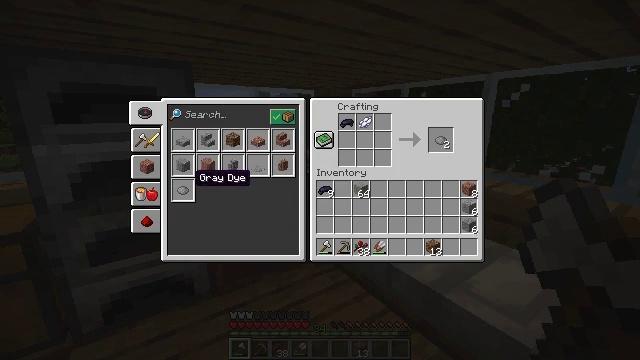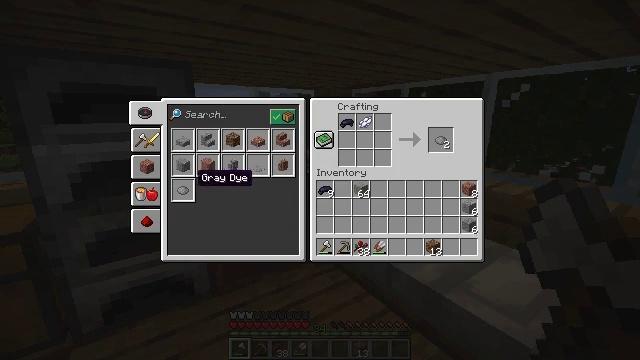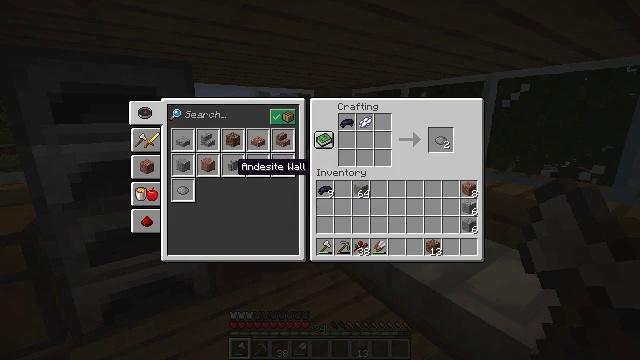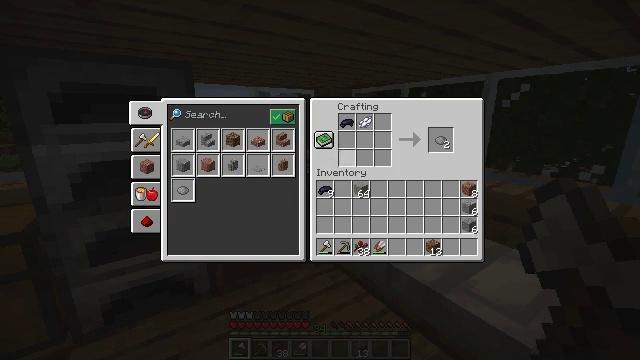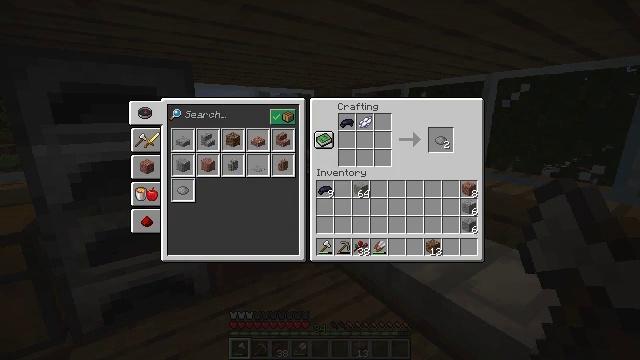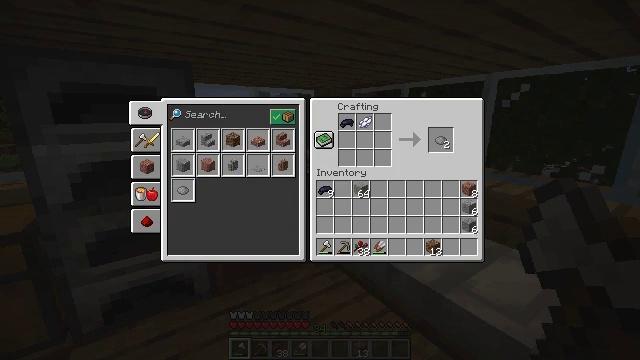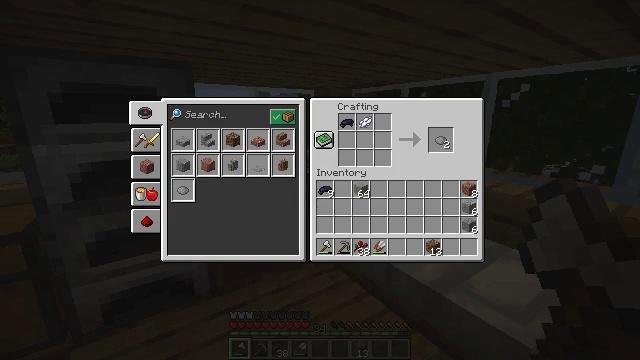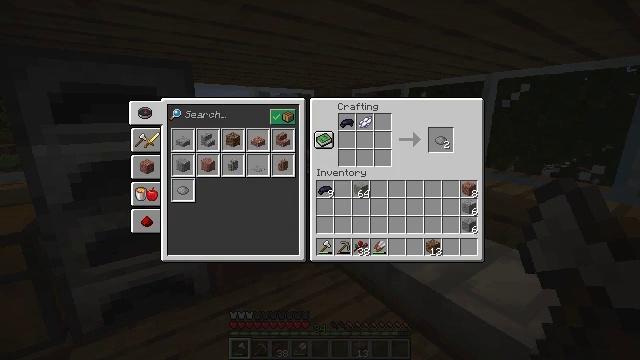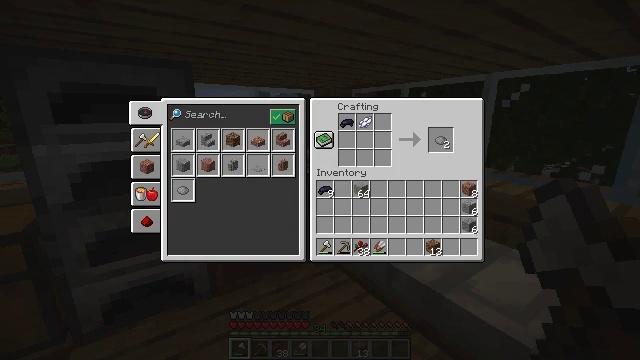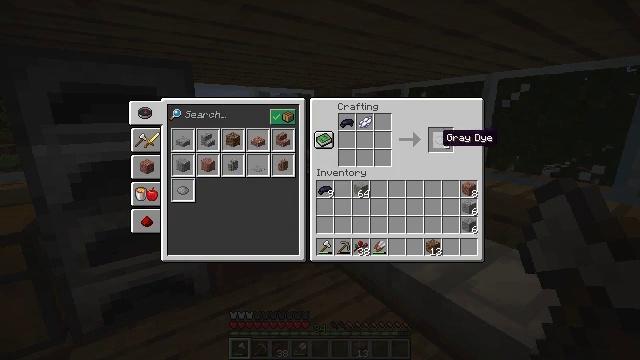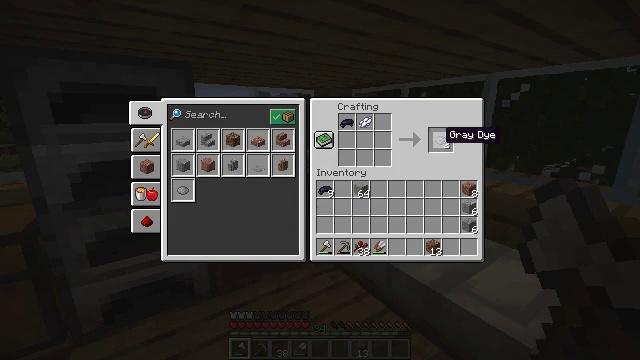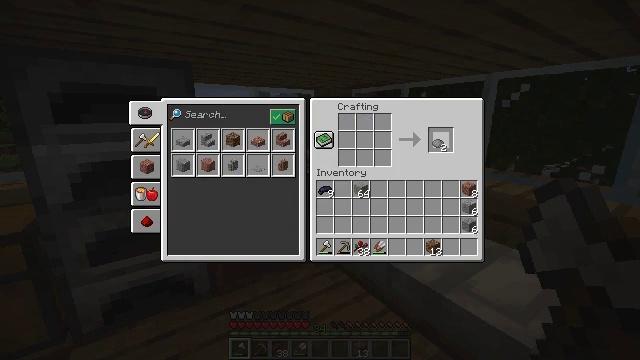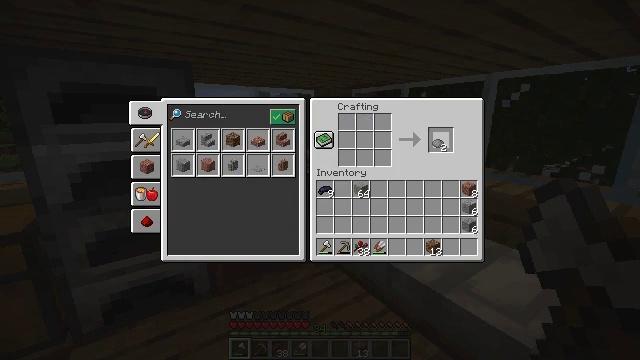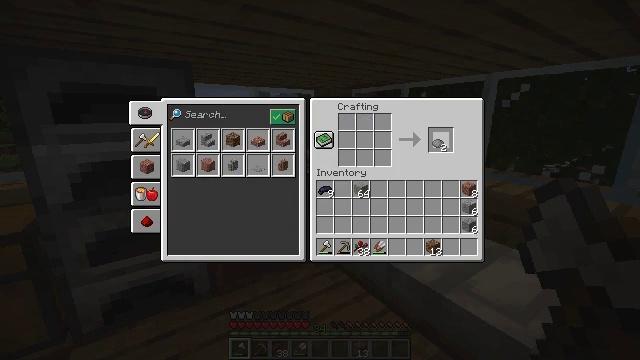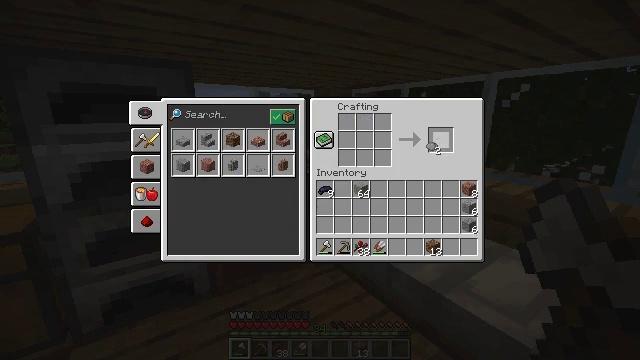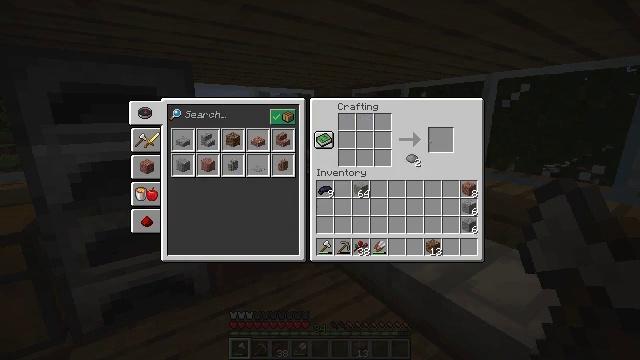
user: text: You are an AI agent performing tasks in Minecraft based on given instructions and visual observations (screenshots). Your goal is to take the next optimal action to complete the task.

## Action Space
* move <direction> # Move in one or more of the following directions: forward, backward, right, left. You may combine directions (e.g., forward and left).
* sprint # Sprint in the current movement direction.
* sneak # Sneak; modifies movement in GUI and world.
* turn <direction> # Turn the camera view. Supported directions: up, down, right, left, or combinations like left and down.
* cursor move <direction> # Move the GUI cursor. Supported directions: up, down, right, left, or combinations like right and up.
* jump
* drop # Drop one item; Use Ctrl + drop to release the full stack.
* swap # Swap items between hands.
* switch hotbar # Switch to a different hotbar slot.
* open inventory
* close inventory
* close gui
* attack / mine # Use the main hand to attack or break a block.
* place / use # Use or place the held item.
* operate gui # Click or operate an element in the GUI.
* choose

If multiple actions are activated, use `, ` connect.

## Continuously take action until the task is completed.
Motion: motion action
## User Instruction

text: Use crafting interface to make gray dye.
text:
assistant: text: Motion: no_op
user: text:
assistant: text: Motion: cursor move right and up
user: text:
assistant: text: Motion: cursor move right and up
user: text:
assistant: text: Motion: cursor move right
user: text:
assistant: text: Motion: cursor move right
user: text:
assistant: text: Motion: no_op
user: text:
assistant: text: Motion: no_op
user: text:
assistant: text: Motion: no_op
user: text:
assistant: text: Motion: cursor move up
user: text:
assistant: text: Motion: no_op
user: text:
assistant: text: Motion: operate gui
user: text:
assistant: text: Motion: operate gui
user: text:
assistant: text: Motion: operate gui
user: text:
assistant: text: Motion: no_op
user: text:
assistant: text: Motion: cursor move left and down
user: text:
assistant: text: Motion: no_op